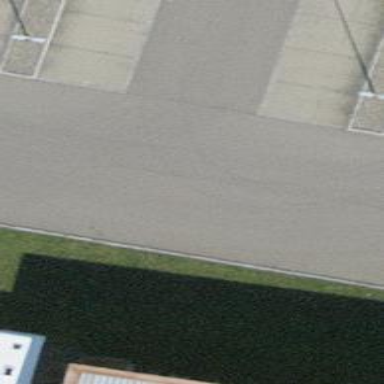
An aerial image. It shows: Asphalt parking aisle road.